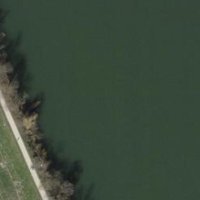
EUNIS habitat code: 15
Species observed at this site:
Carpinus betulus